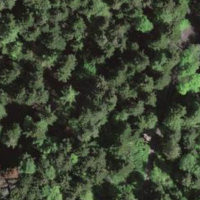
EUNIS habitat code: 43
Species observed at this site:
Melittis melissophyllum